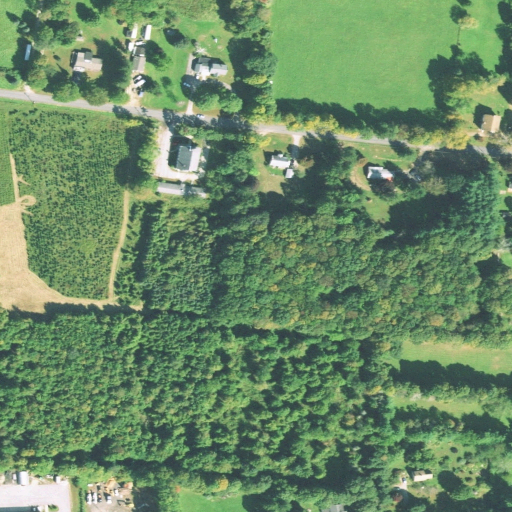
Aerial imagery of mountain in Connecticut named Hampton Hill containing deciduous forest, mixed forest, pasture, open development, low intensity development, barren land, medium intensity development, and evergreen forest